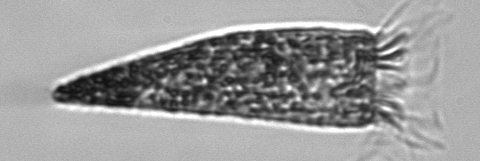
Label: Strombidium_conicum